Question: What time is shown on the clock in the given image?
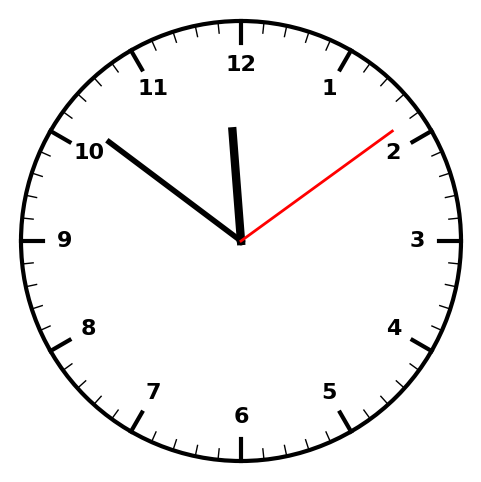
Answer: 11:51:09